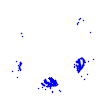
Particle: kaon